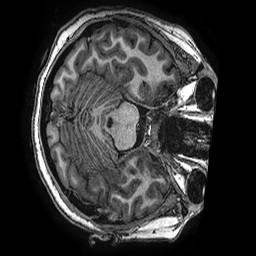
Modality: T1w
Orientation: axial
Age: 19
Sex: female
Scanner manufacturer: ge
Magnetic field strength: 3 T
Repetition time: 0.00766 s
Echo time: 0.003476 s